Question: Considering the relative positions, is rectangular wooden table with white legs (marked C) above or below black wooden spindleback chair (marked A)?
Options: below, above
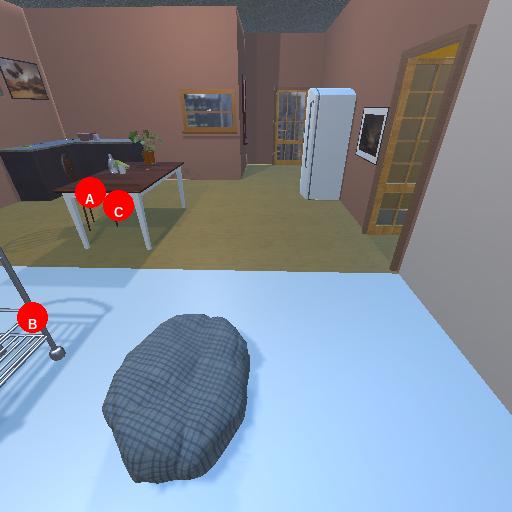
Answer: below